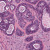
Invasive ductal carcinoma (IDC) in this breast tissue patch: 0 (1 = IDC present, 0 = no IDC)